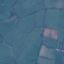
Land use / land cover class: Pasture